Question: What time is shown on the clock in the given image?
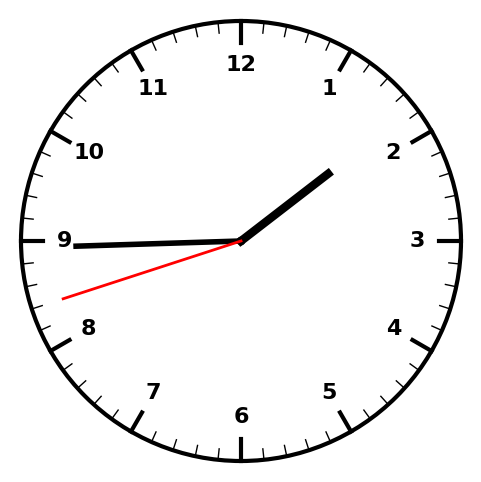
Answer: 01:44:42